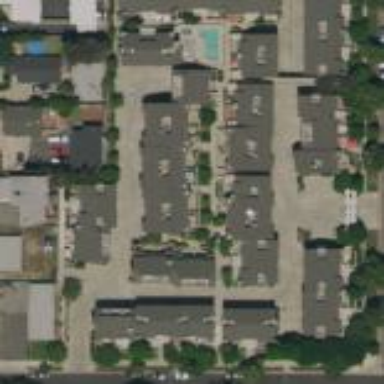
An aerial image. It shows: Condominium within residential area.